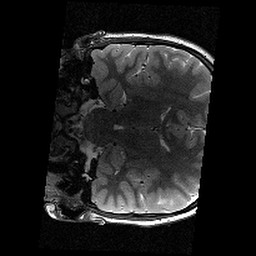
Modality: T2w
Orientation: coronal
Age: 12
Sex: female
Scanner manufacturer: siemens
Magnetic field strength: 3 T
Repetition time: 9.23 s
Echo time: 0.067 s